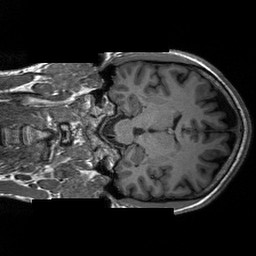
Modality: T1w
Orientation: coronal
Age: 37
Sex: male
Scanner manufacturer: siemens
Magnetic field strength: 3 T
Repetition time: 2.3 s
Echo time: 0.00233 s